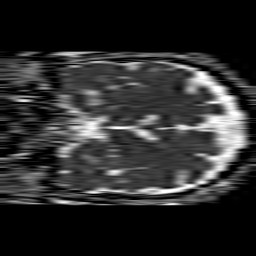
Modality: ADC
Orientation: coronal
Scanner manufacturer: philips
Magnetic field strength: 1.5 T
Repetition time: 4.6 s
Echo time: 0.08941 s